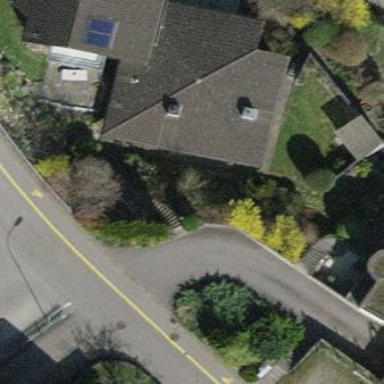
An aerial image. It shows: Terrace building.